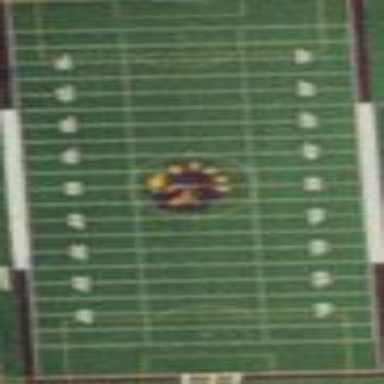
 suitable for American football and soccer."